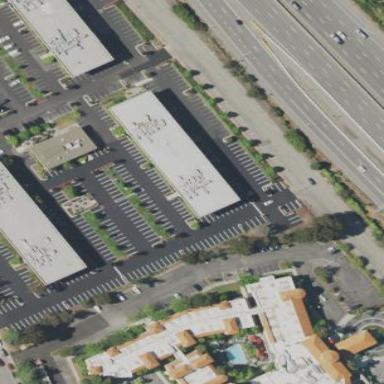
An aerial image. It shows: Commercial building.